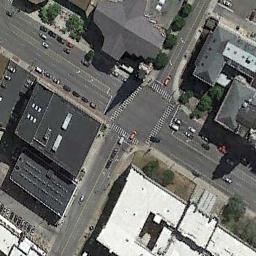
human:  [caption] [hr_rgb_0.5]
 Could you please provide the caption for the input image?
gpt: An intersection with normal traffic is between some buildings .

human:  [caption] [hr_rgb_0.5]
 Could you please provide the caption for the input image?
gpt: There are many moving and waiting vehicles on the road at the intersection, Many buildings and some trees around the intersection .

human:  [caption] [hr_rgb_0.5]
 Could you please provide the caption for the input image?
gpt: There are many buildings of different shapes and sizes beside the intersection .

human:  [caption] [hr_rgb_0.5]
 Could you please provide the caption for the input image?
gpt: There are cars at the intersection in all directions .

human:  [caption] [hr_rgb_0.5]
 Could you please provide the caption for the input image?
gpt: There are some black buildings and a white building beside the intersection .